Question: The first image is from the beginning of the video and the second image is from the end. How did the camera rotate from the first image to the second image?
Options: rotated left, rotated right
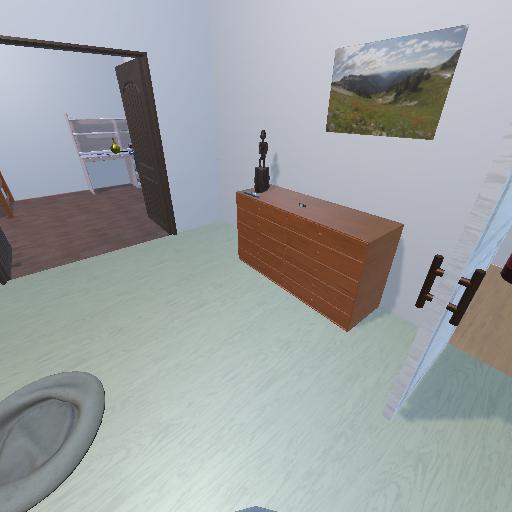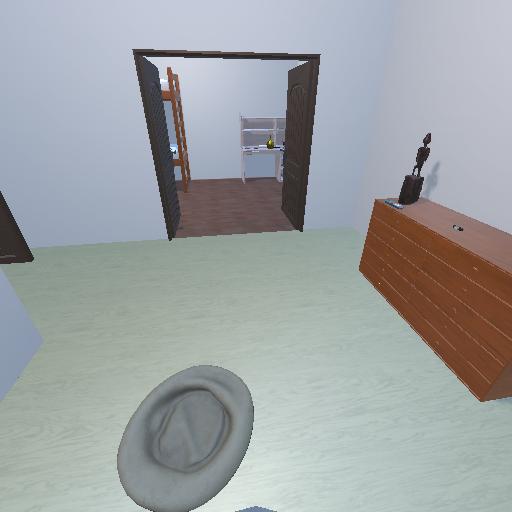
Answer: rotated left